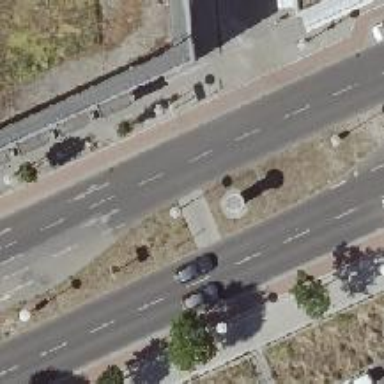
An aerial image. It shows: Asphalt footpath with unmarked crossing.